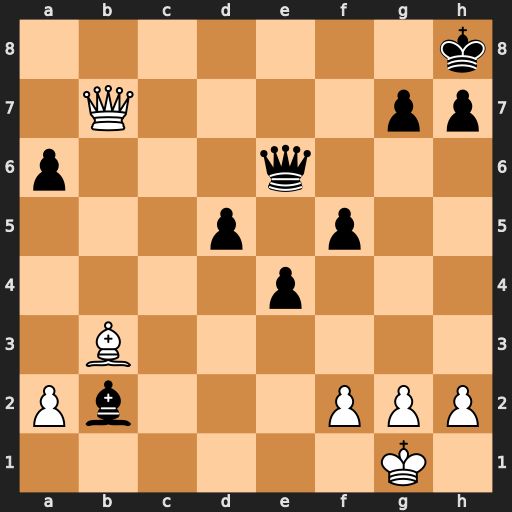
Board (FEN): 7k/1Q4pp/p3q3/3p1p2/4p3/1B6/Pb3PPP/6K1
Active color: w
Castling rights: -
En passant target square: -
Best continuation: Bxd5 Qe8 Qxb2